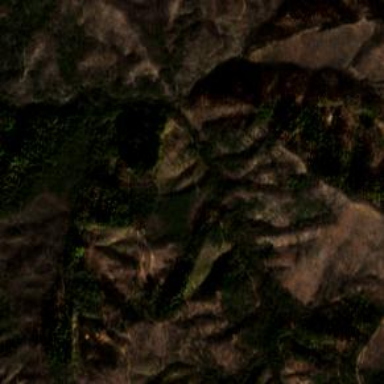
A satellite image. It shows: Forest area.